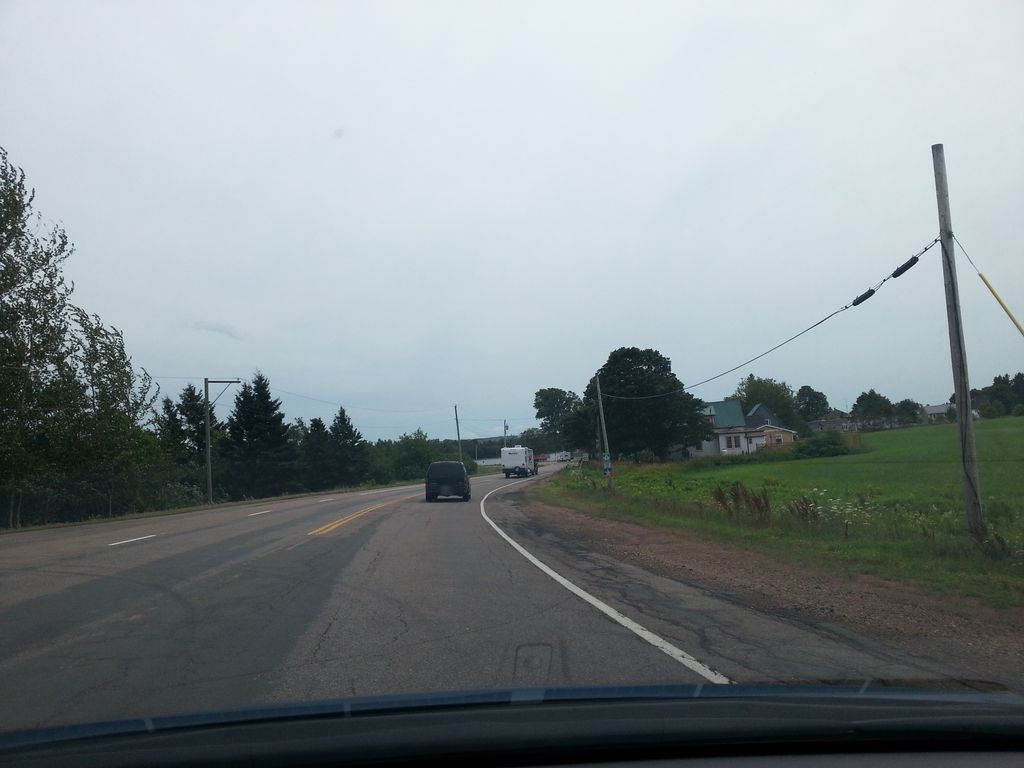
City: charlottetown